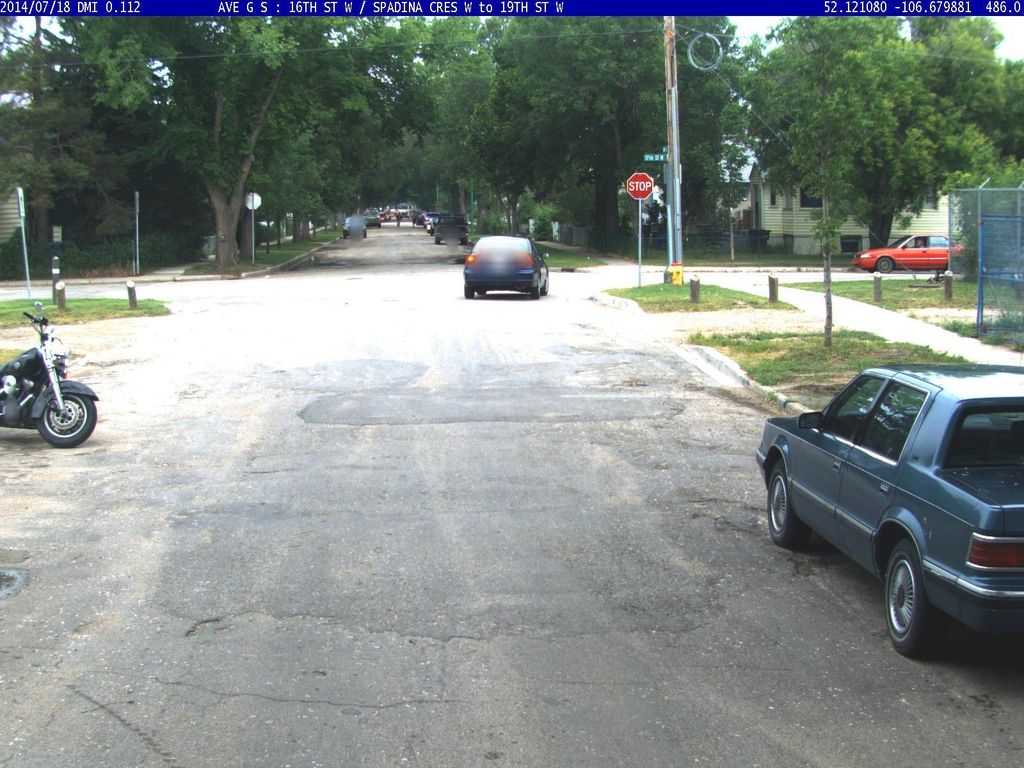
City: saskatoon